Question: I've been stepping through some JavaScript code (in this case, Prototype's AJAX library) to catch a glimpse of the responseText. I've read that in Firebug and IE Developer Tools you can modify variables within whatever your local scope is at the breakpoint.
I see that I can do this, by way of double-clicking a variable in the locals pane or via context menu. I've seen it work, but not all of the time, and not when I need it most: right as the responseText comes in and I want to edit it.
To illustrate this:

I want to change the highlighted property's value.
But the changes aren't reflected. In fact, no property changes are reflected in the entire transport object.
Well, there's a snippet of JavaScript in that responseText which gets executed by Prototype's evalScripts() method, and there's possibly a syntax error in it. This is causing Magento to get a "white screen of death" on a category edit form. I found my syntax error in the JavaScript, and fixed it in the development environment. But I also wanted to double-check this fix in my staging environment (on which I do not have write access). So my thinking is to intercept the responseText on a staging environment client-side page request, change it to fix the JS errors, and let it pass through to prove my bug fix.
I can just wait until this code is pushed and tested on staging, but my real point of asking this question is to figure out why I can modify local scope vars and not others.
I hope I've asked this clearly. Any help would be appreciated. Thanks!
I thought it worthwhile to mention that Chrome has been late to support this functionality at all, but recent (Mar 21) developments are under way, according to this article:
<URL>
The poster of this issue, though, explains some of the underlying components of a debugging engine that I wasn't aware of. Very insightful. Doesn't answer my question, but still pertains to the topic.
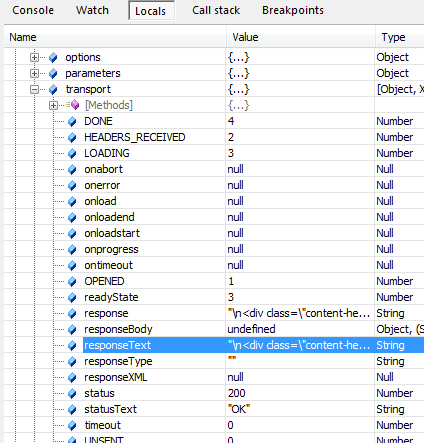
Answer: The 'responseText' property is read-only! You'll find that neither debuggers nor any JS statement or expression can modify the property. You'll need to assign it to another local variable or property before you can change it. I rigged up <URL> for you. You're seeing read-only nature of certain properties of certain builtin objects, of which 'XMLHttpRequest' is one. This is not an issue with debugging or inspecting environments, but a feature of the language environment itself.
Note that while builtin browser objects can be read-only, it's harder to set your own objects to be read-only. The 'Object.freeze' method <URL>.